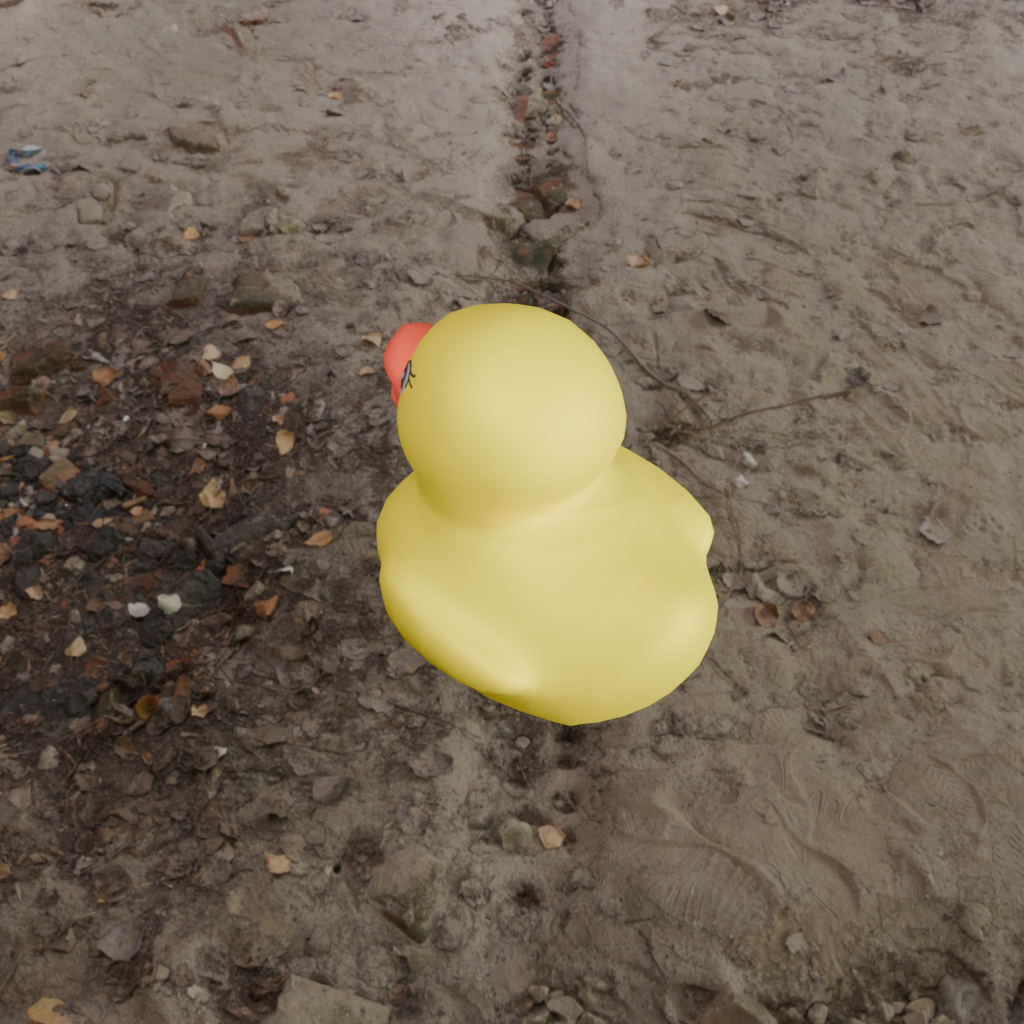
an image of a yellow rubber duck seen from <back_left> in an interior of an abandoned industrial building.